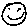
Label: smiley face